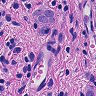
Metastatic tissue present: yes